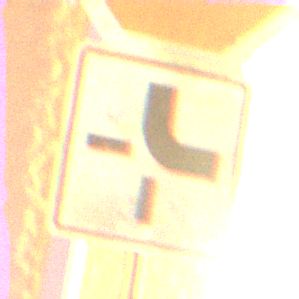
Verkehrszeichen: VerlaufVorfahrtsstrasse4
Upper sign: Stop
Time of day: Night
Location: Outdoor (Urban)
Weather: Clear
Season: NotSpecified
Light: Artificial